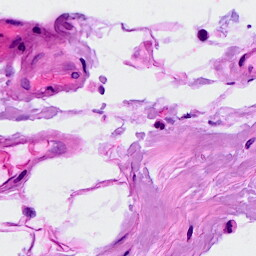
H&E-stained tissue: Breast